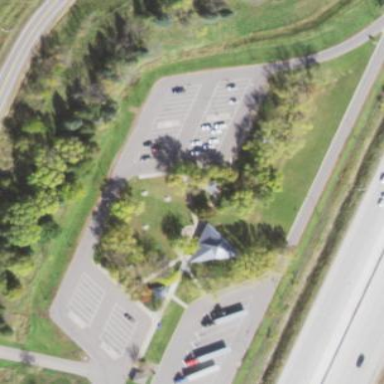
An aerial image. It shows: Rest area along the road.